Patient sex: F
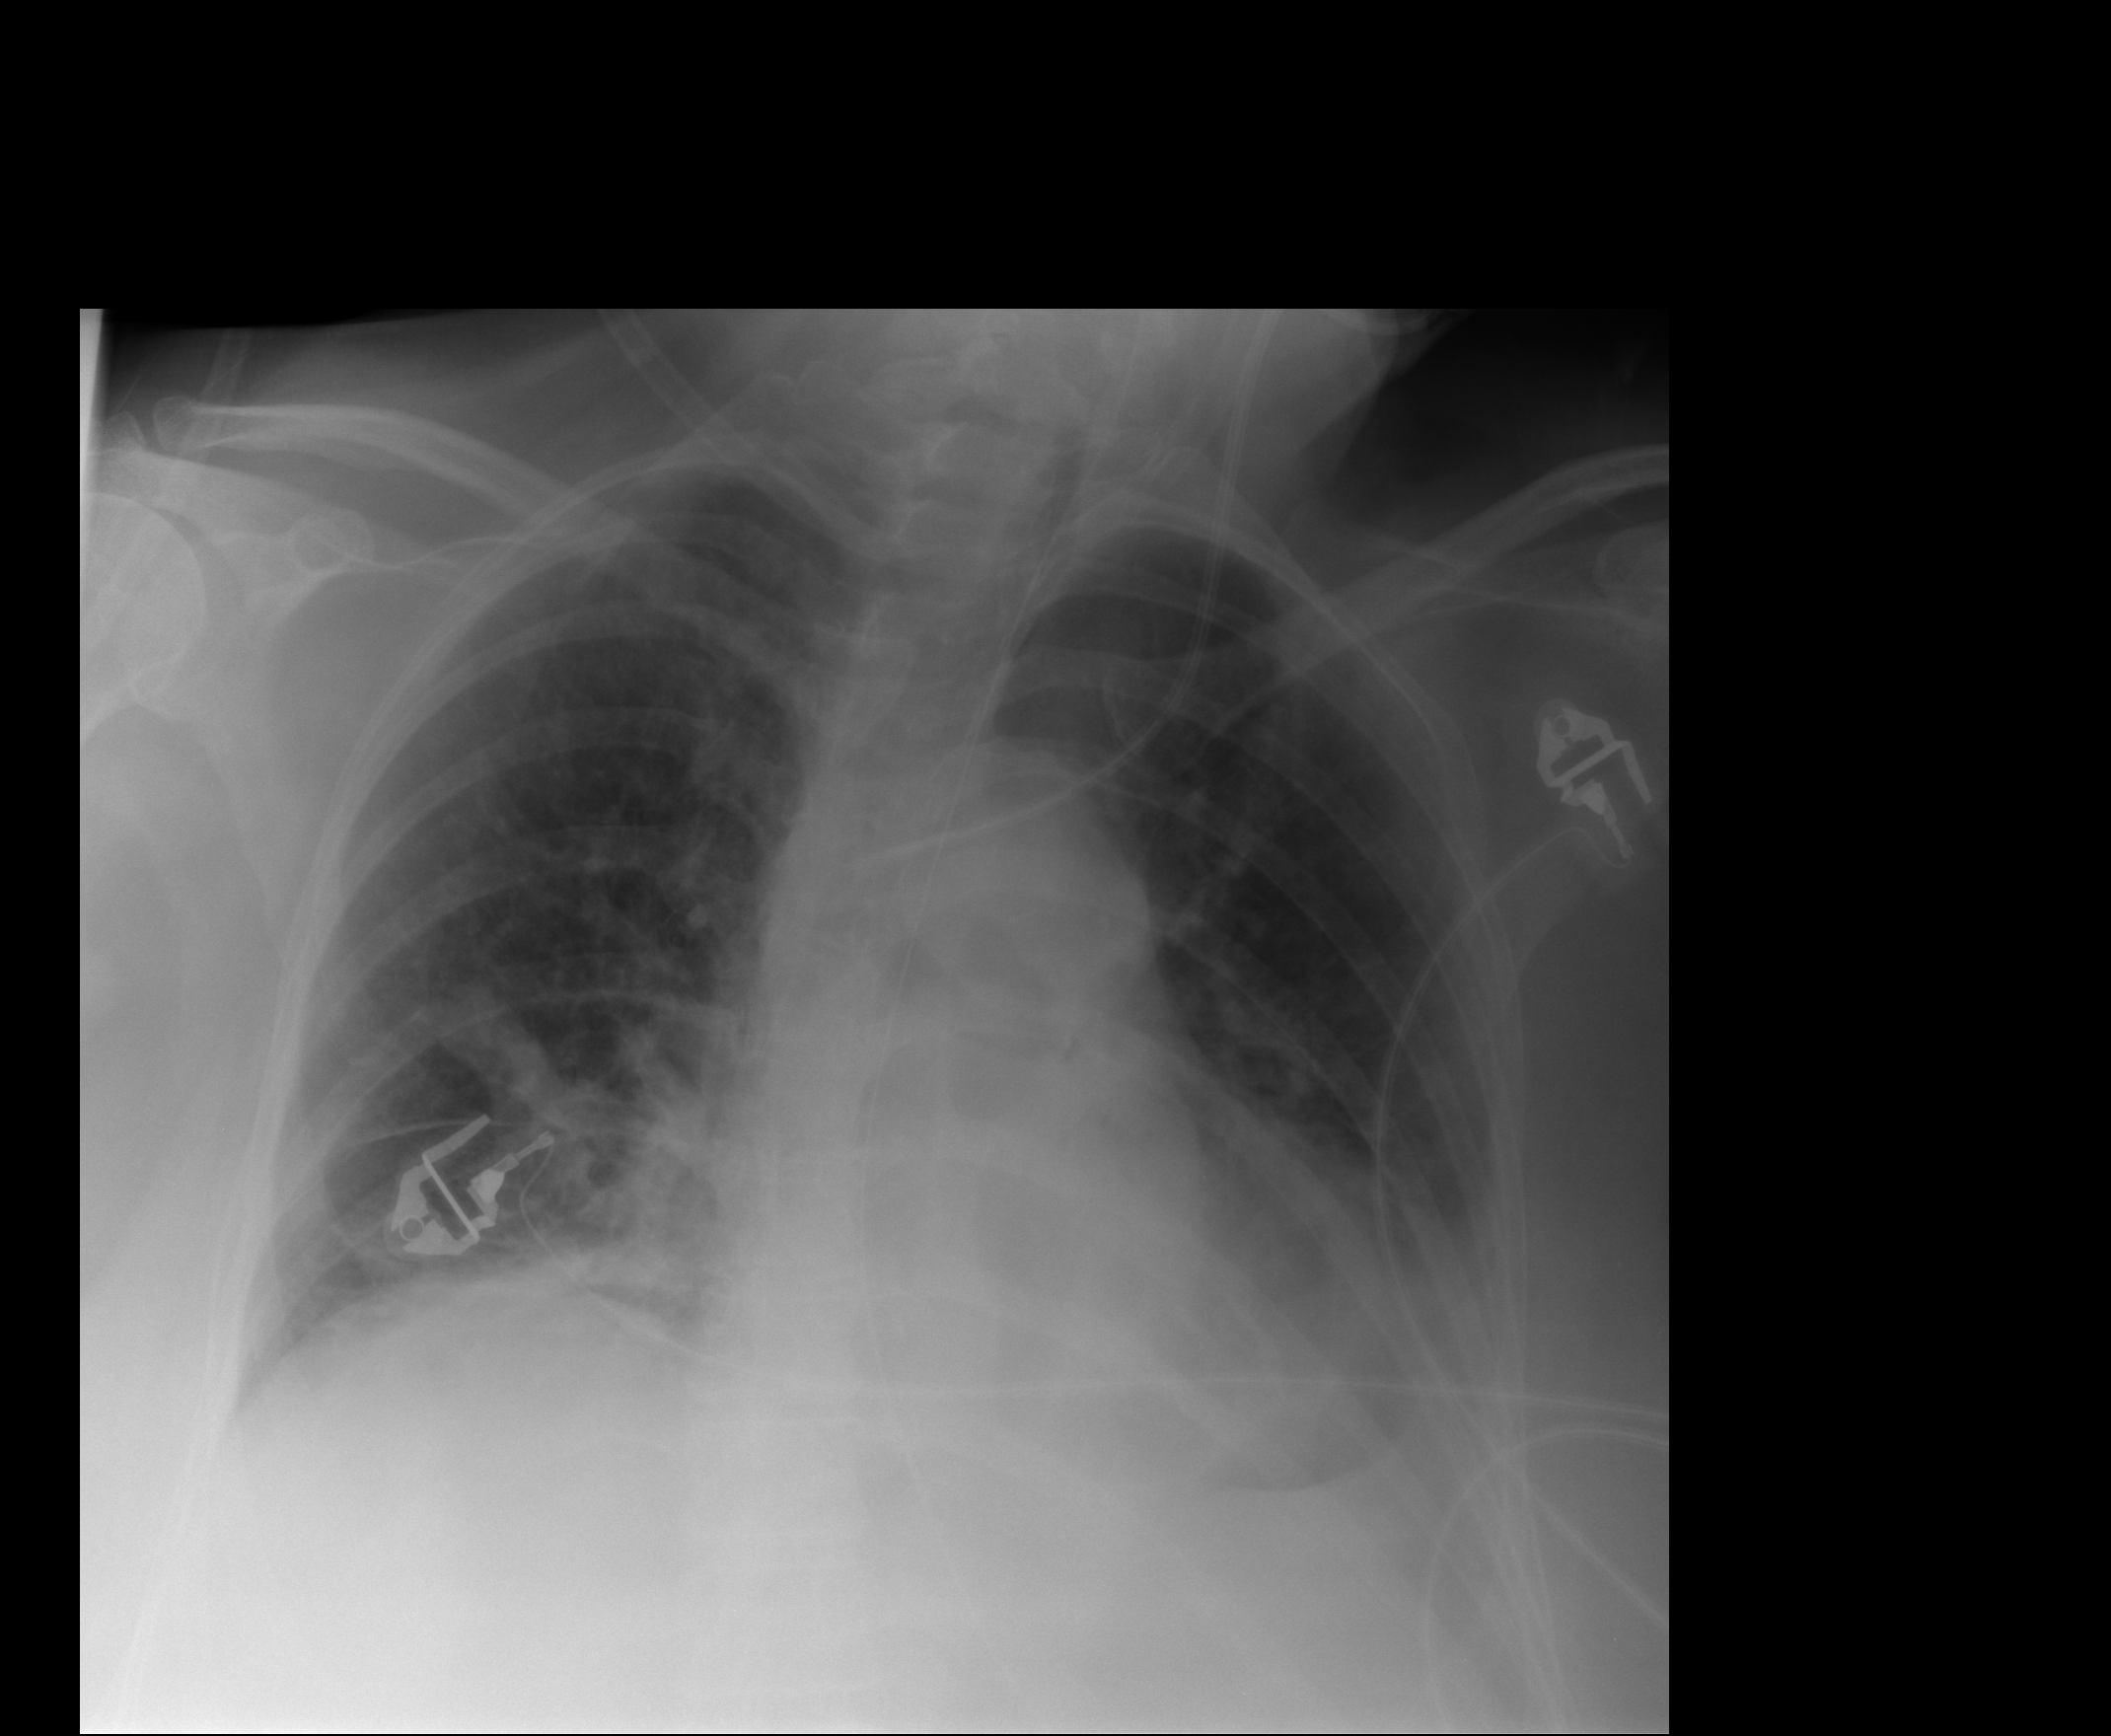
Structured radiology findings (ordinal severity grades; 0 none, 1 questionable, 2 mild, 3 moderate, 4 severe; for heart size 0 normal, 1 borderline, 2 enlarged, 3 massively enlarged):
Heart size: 0
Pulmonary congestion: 1
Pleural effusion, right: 2
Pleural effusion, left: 3
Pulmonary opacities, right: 1
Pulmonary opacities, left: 0
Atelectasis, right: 2
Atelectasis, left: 2